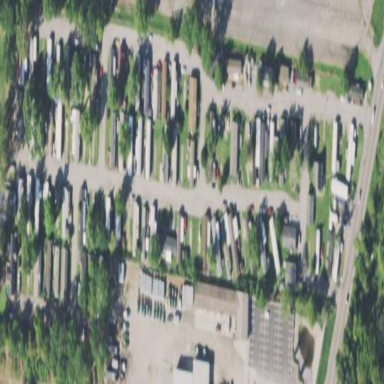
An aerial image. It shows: Residential area designated as trailer park.